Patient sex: M
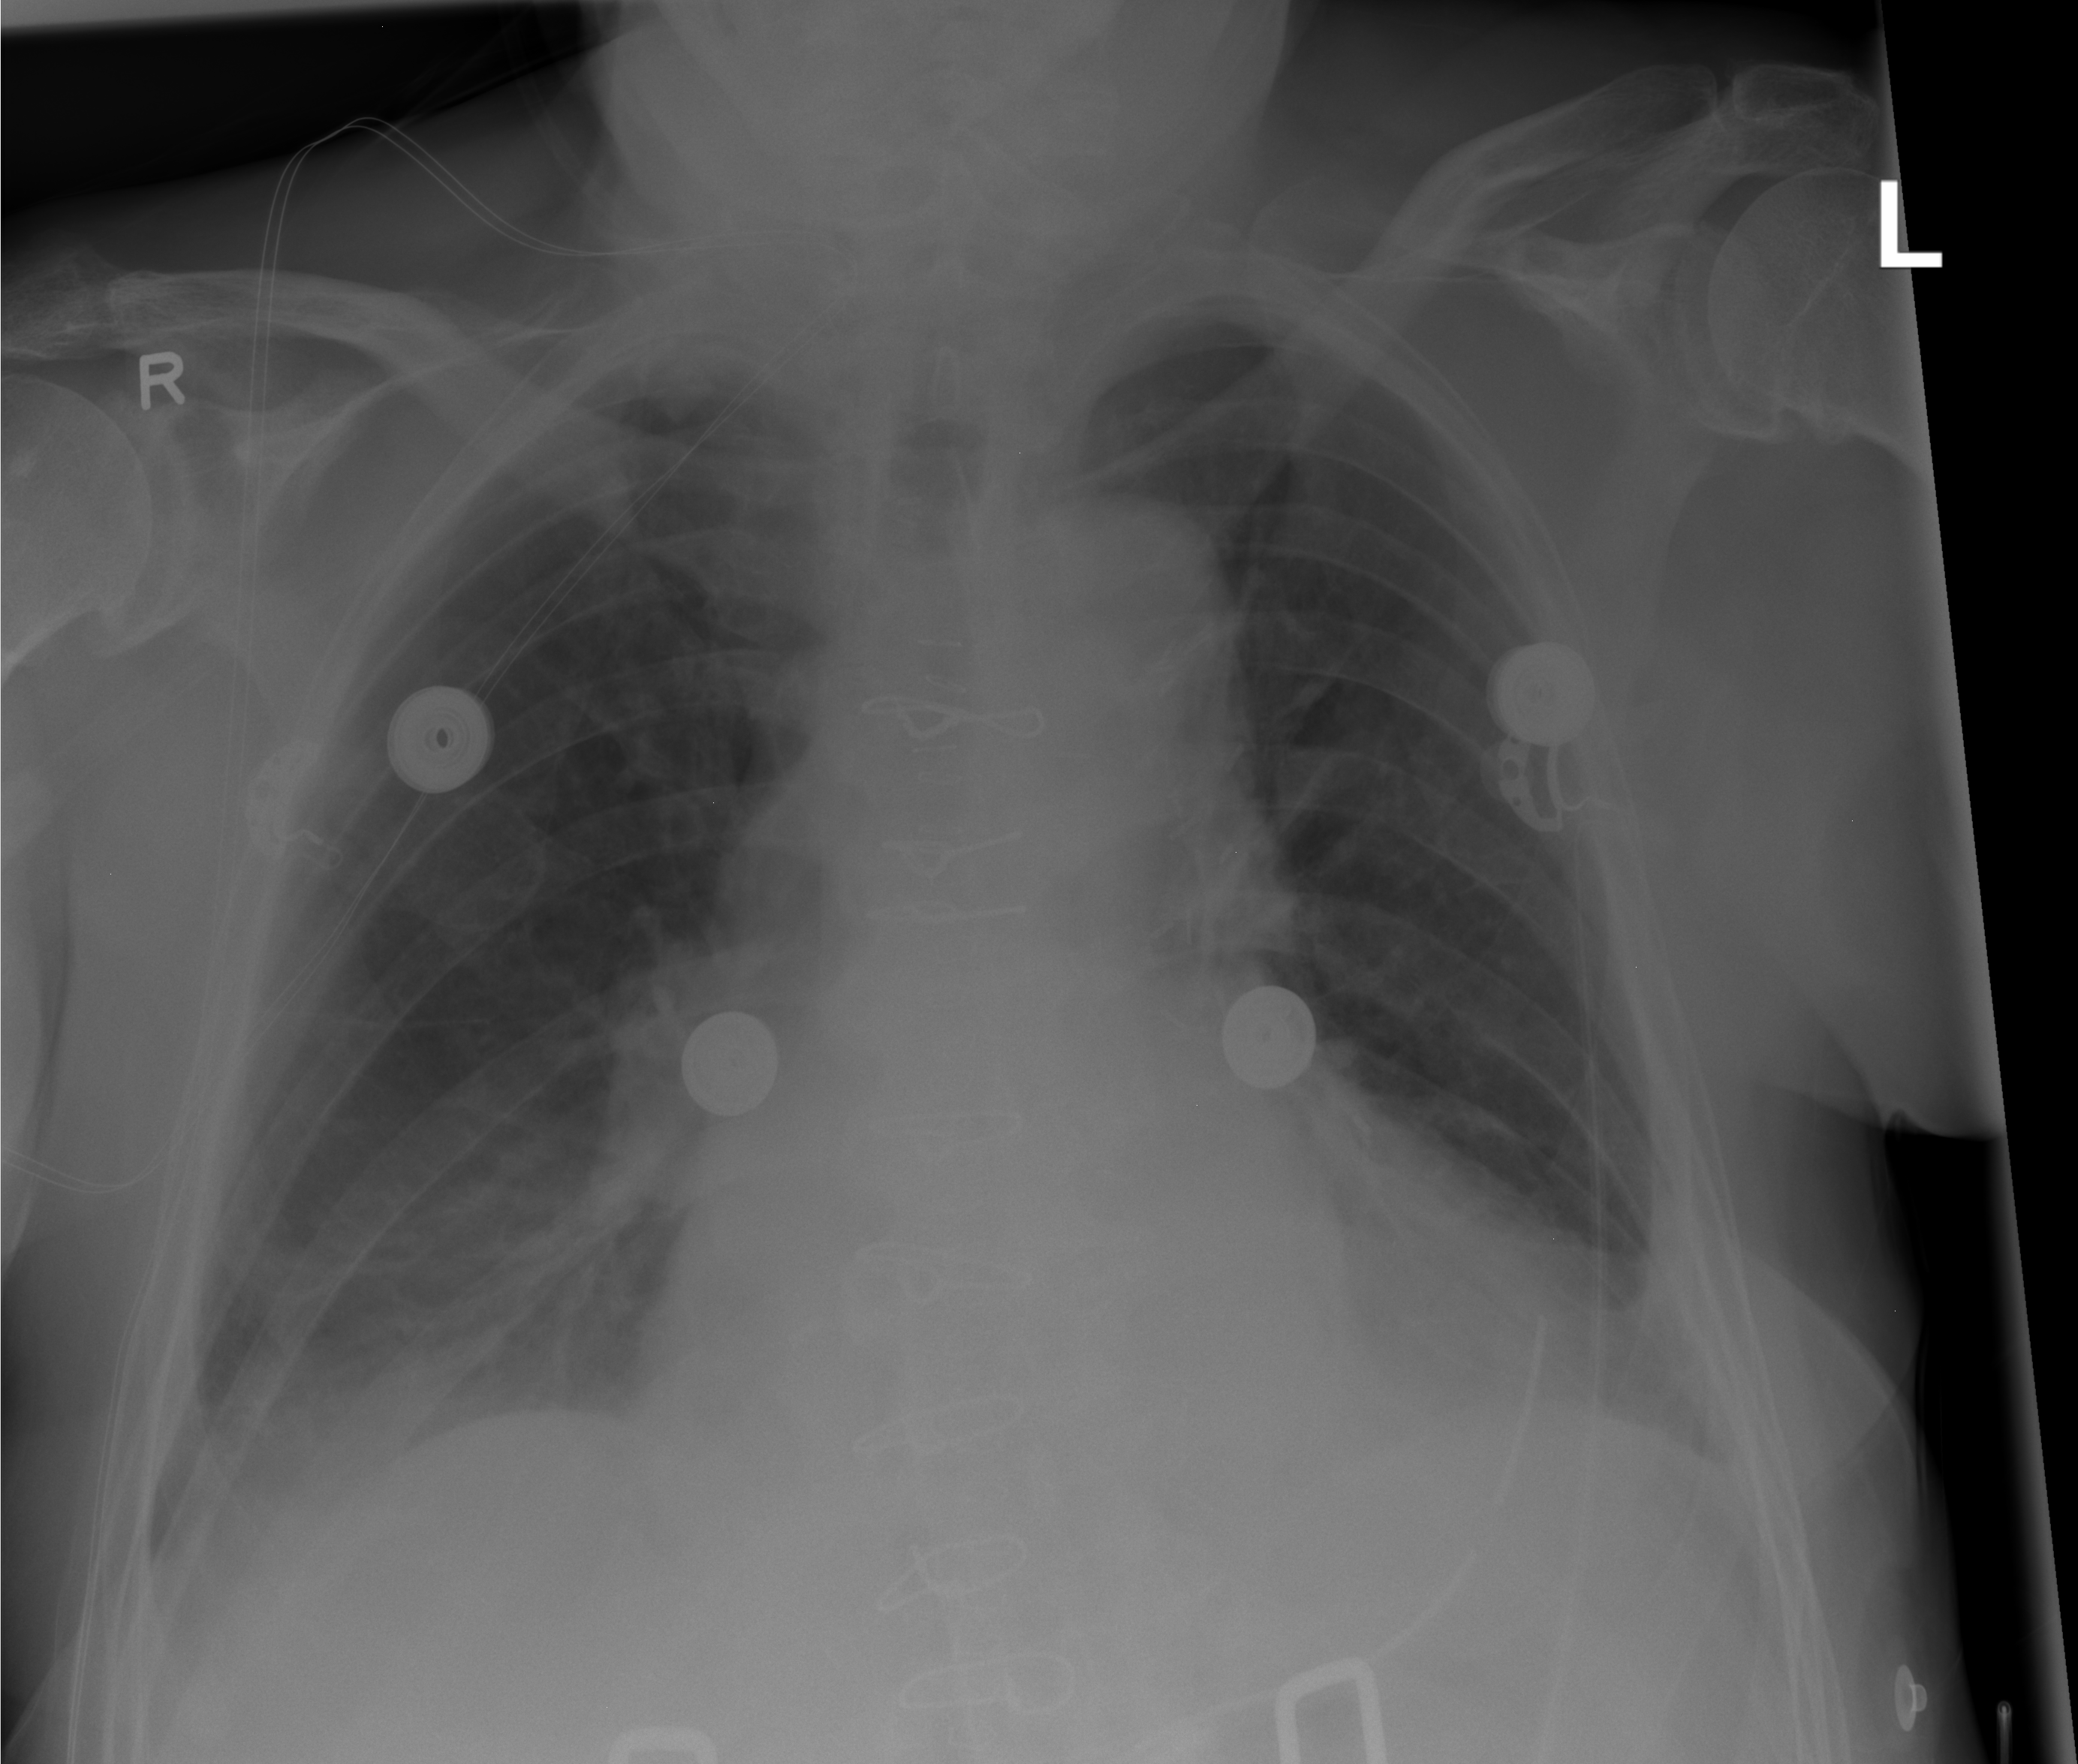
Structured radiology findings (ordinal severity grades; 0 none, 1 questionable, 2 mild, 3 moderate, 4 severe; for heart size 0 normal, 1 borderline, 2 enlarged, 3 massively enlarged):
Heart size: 0
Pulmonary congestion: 0
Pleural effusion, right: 2
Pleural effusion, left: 1
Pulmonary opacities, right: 0
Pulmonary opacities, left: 0
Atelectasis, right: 2
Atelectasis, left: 2